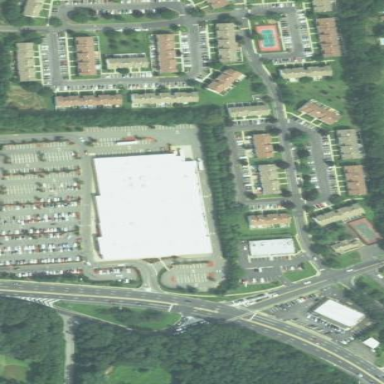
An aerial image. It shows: Department store building.